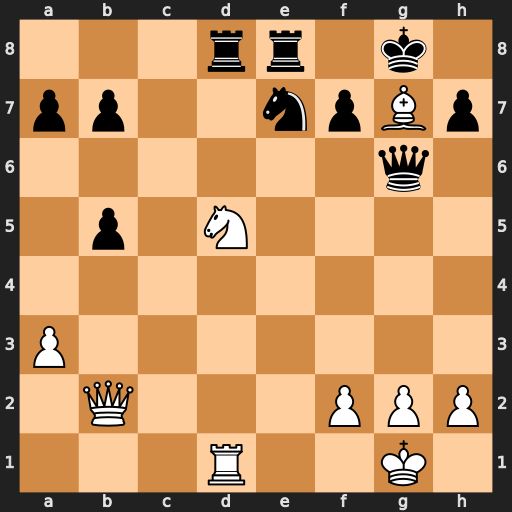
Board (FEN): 3rr1k1/pp2npBp/6q1/1p1N4/8/P7/1Q3PPP/3R2K1
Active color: w
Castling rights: -
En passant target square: -
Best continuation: Nxe7+ Rxe7 Rxd8+ Re8 Rxe8#